Question: I am trying to link my Shelveset to a Product Backlog Item.
The Shelveset is intended as a starting-Point for future implementation.
Obviously, in the Product BacklogItem I can "Link to":

But there I miss the Option to link to the created Shelveset.
Availabel options are:
- - - - - - - - - - - - - - - - - -
Maybe I have to add some Configuration to TFS or the BacklogItem-Template...
Is there any Way to link to my Shelveset, or get some other relation between the Product Backlog Item and the Shelveset?
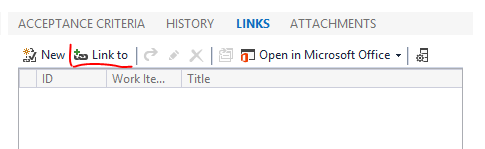
Answer: In or in you can add a with the name of the Shelveset.
You can also leave this Comment in a planed task like "Start with further investigation"
So you can easily find the appropriate Shelveset later.
I still see no way, to link the product Backlog Item direct to the Shelveset.